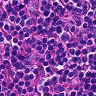
Metastatic tissue present: no